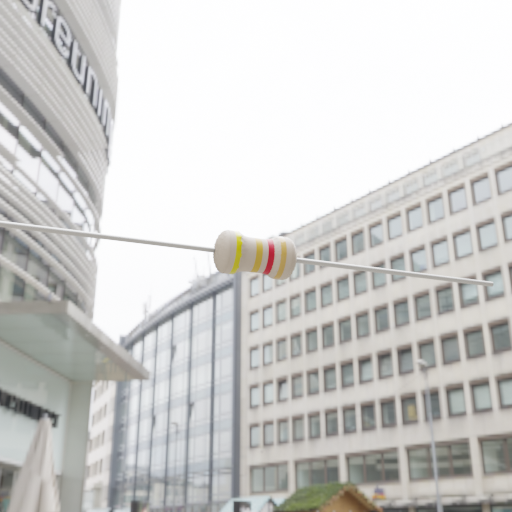
Resistor colour bands (in order): yellow, gold, red, gold